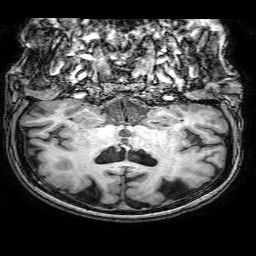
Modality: T1w
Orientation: sagittal
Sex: female
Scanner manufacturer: philips
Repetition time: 0.008115 s
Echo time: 0.00371 s